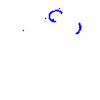
Particle: proton